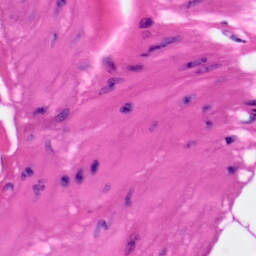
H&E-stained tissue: Skin